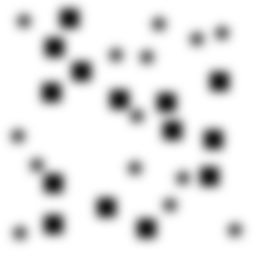
Squares: 14
Triangles: 0
Stars: 14
Total shapes: 28